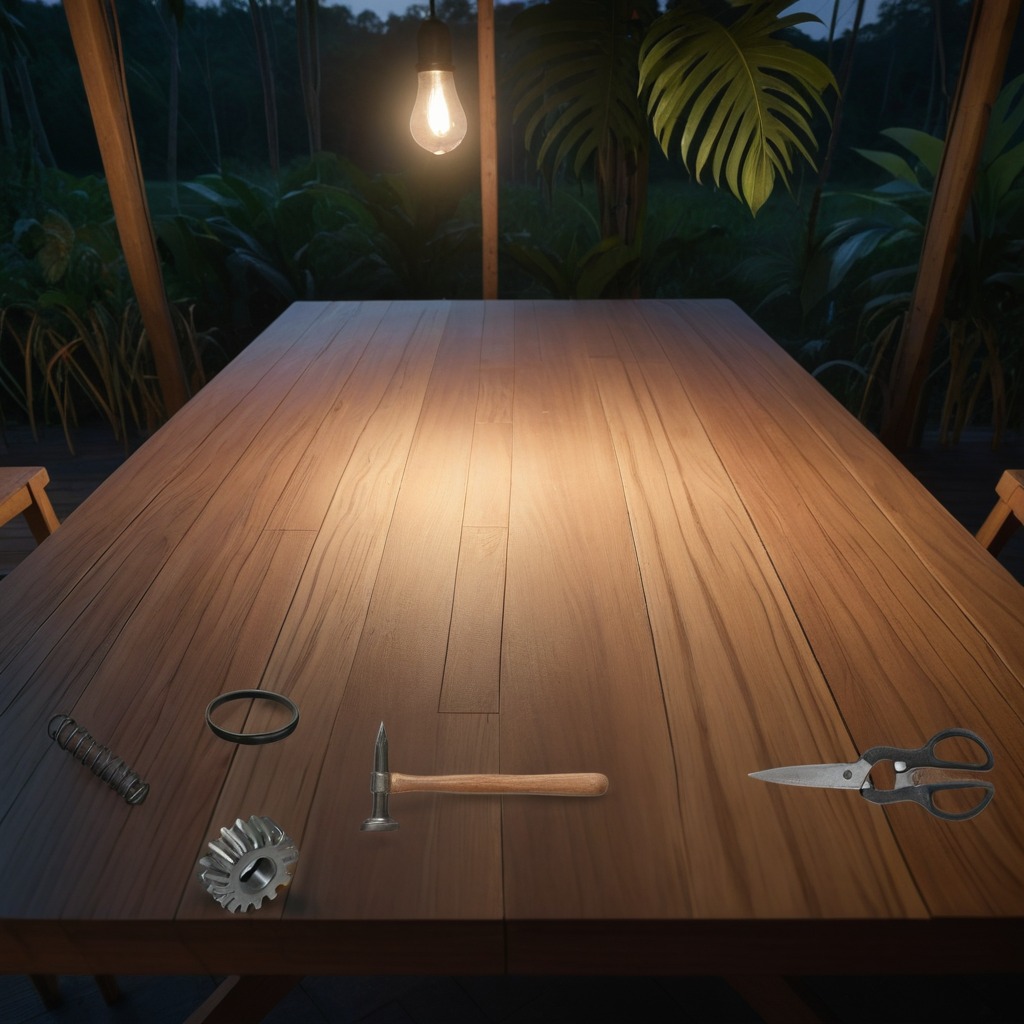
A rubber Oring, a steel gear with teeth, a hammer, a coiled metal spring, and a pair of scissors are lying on the wooden table.